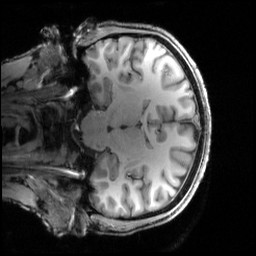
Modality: T1w
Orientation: coronal
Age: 29
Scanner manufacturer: siemens
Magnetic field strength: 3 T
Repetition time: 2.5 s
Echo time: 0.00444 s